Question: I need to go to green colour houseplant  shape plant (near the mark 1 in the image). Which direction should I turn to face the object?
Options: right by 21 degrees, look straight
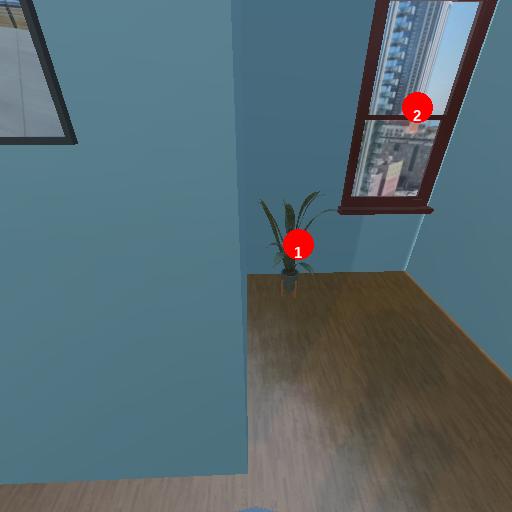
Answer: right by 21 degrees